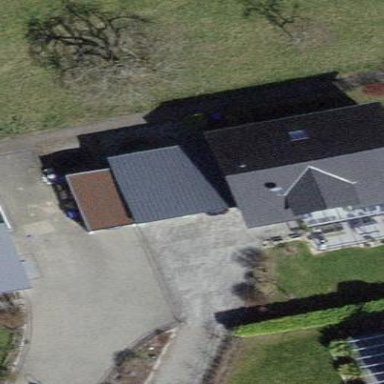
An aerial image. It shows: Simple and straightforward house.